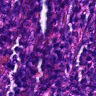
Metastatic tissue present: no